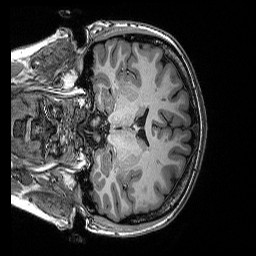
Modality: T1w
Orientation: coronal
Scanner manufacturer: siemens
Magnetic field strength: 3 T
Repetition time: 2.53 s
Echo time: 0.0033 s